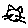
Label: cat